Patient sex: F
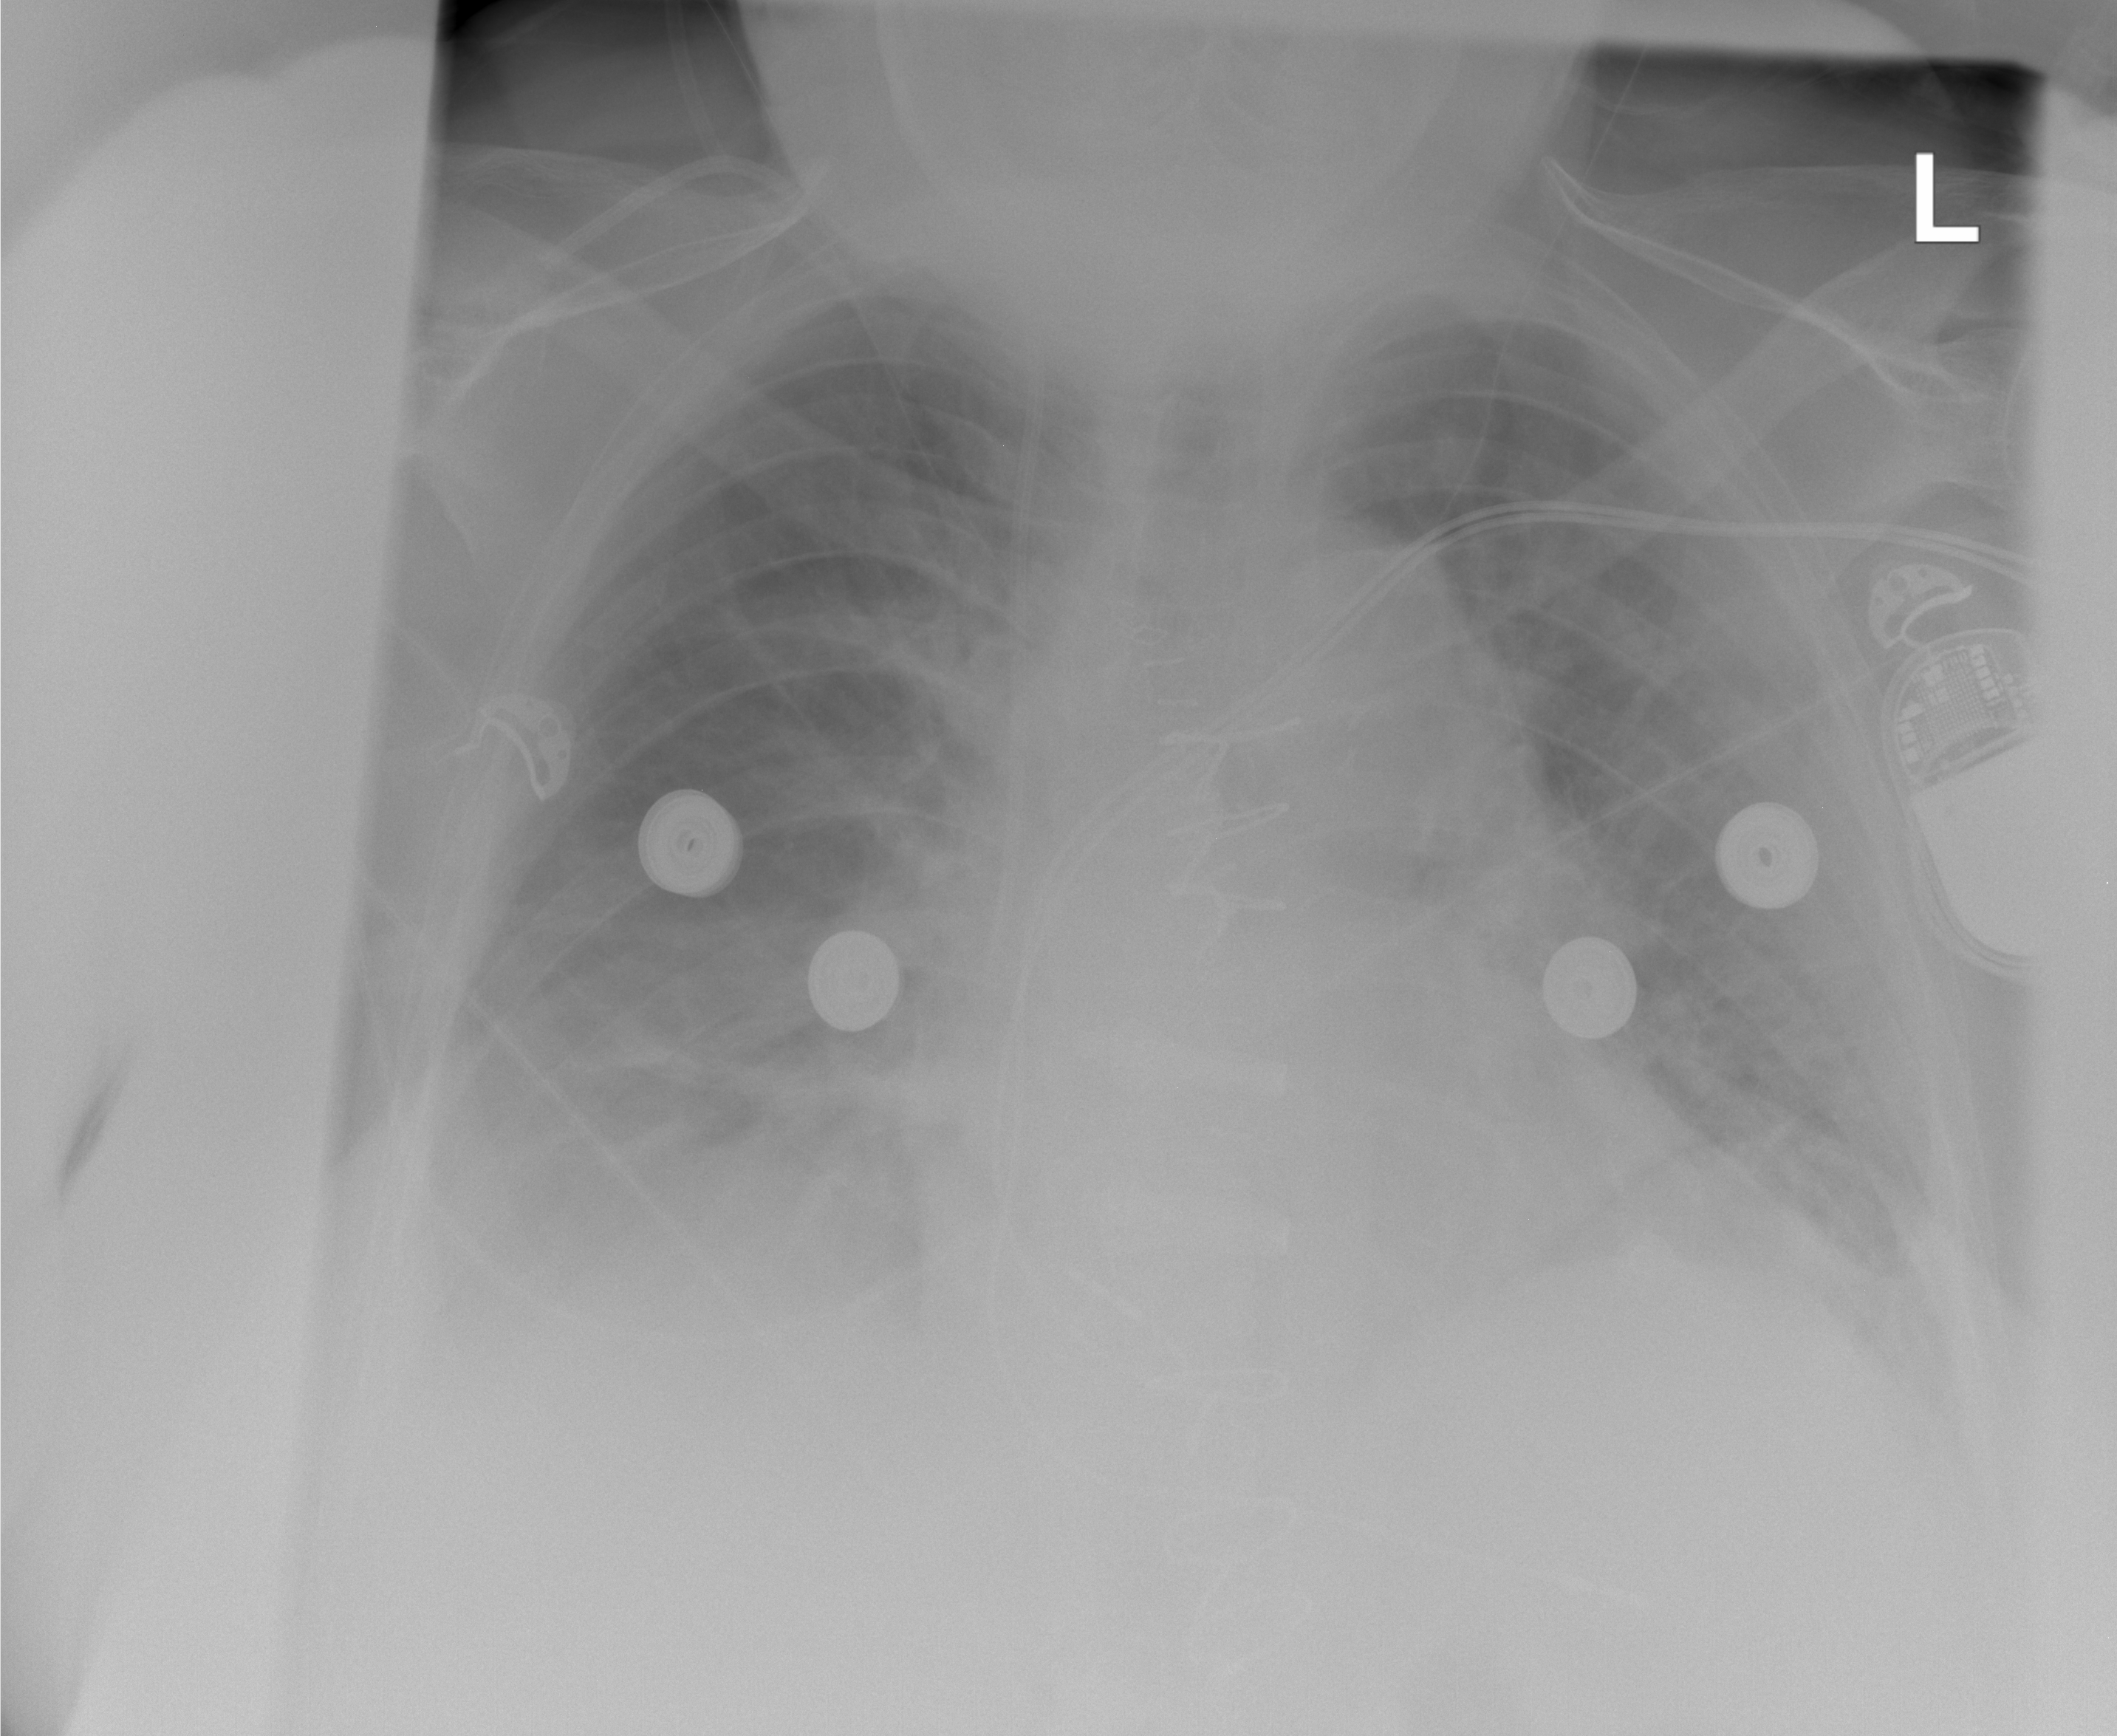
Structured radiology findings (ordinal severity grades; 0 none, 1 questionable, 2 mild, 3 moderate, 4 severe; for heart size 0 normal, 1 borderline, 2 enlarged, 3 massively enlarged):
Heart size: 2
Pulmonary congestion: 2
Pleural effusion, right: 2
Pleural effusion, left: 2
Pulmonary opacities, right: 1
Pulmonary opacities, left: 1
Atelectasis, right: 2
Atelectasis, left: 2